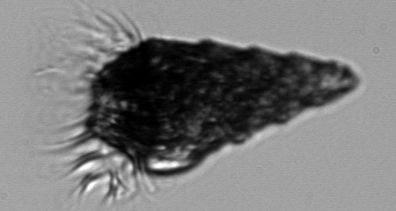
Label: Laboea_strobila